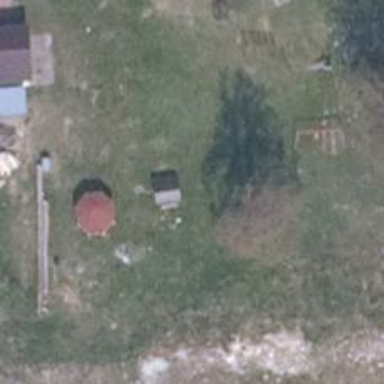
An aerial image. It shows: Picnic shelter amenity.